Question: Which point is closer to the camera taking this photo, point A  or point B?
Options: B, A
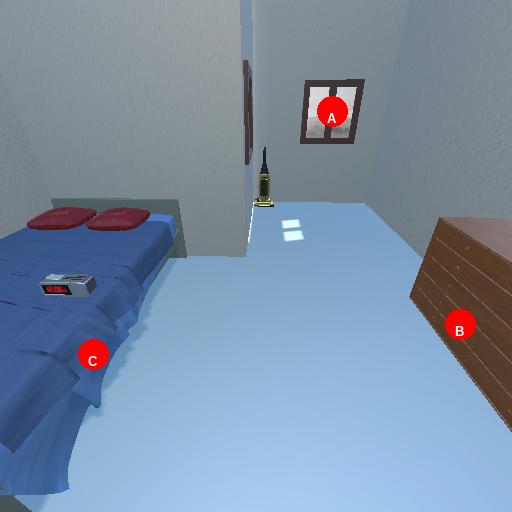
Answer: B